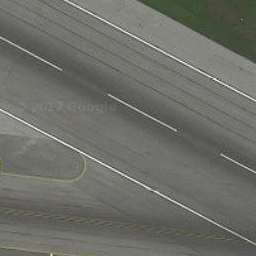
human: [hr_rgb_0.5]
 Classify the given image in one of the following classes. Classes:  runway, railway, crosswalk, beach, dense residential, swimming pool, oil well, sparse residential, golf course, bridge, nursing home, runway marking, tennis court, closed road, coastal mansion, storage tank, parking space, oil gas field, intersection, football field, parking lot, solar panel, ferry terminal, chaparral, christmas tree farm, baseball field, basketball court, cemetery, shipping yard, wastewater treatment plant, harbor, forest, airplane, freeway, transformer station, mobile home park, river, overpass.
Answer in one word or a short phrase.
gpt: runway